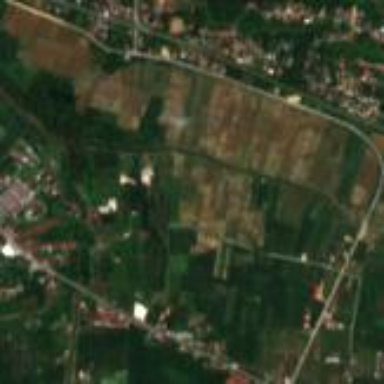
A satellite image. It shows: Paddy field in farmland.